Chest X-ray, PA view. Patient: 65 years old, sex F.
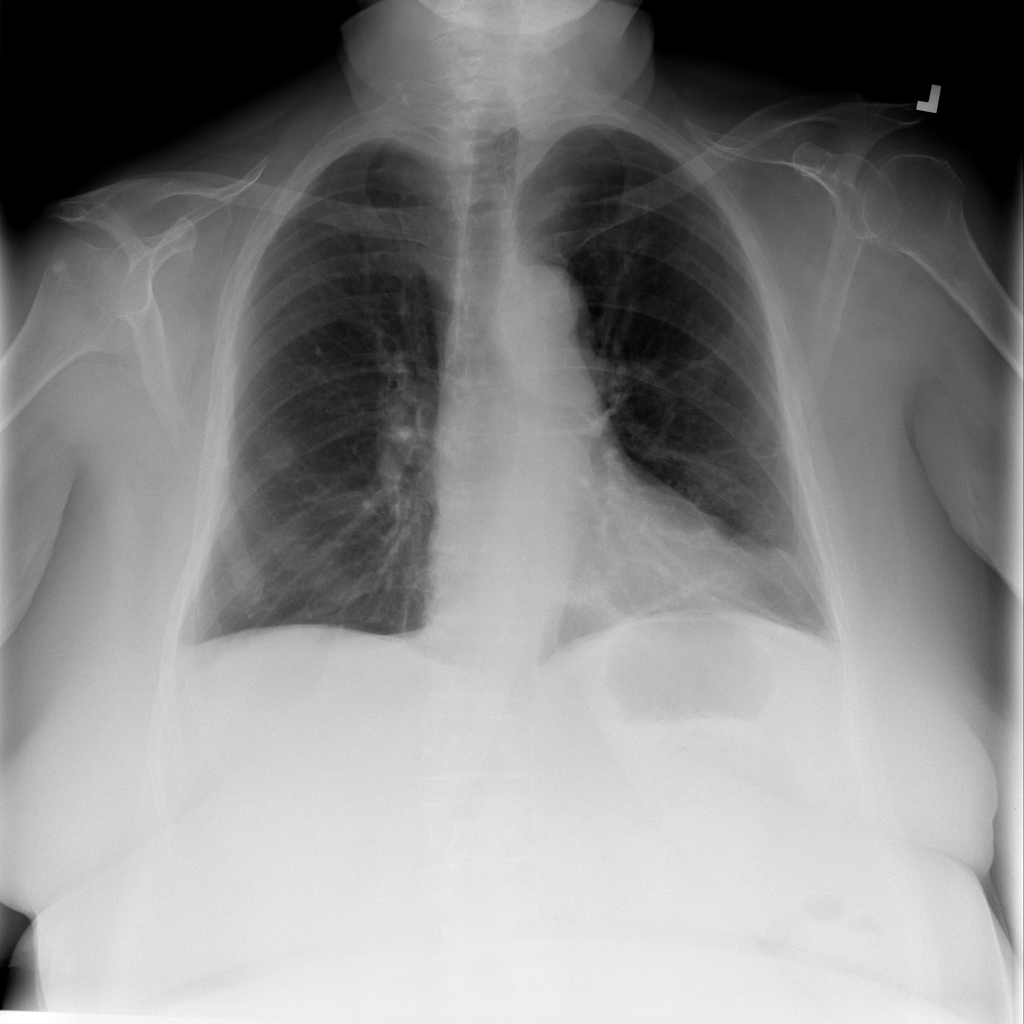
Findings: Mass